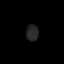
Tissue: skin
Cell type: Epithelial cells
Senescence score: 0.6866
Nuclear area (px): 198
Mean DAPI intensity: 37.616